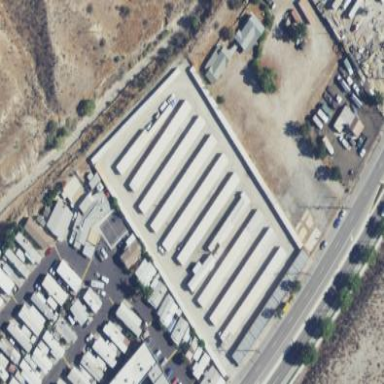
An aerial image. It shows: Warehouse building used for storing goods.